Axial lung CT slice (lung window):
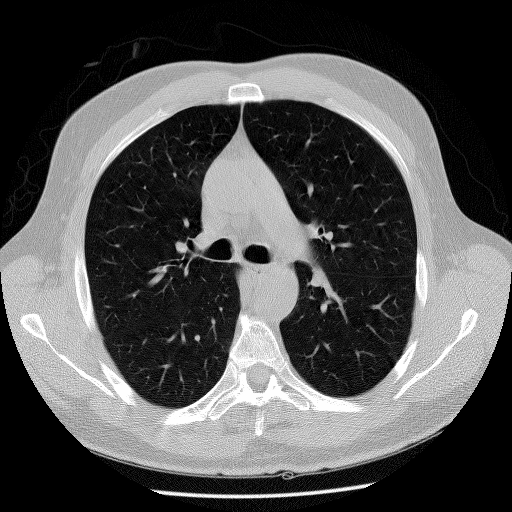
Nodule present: no